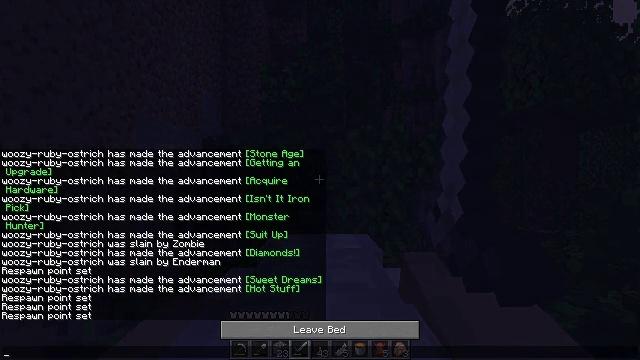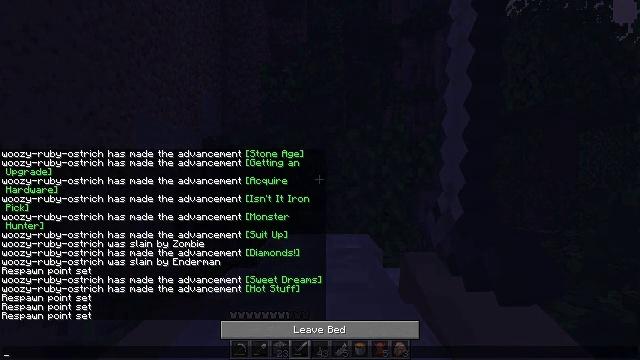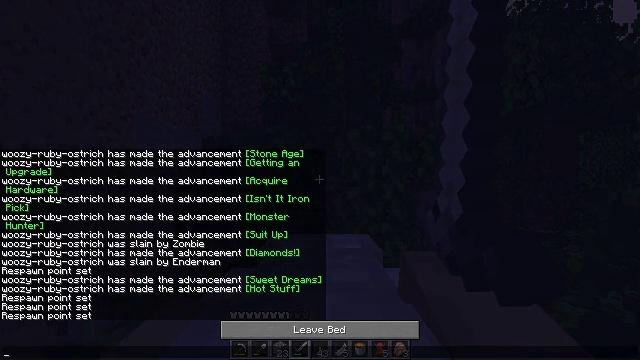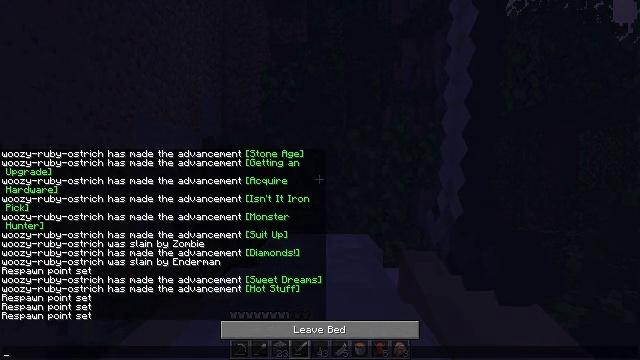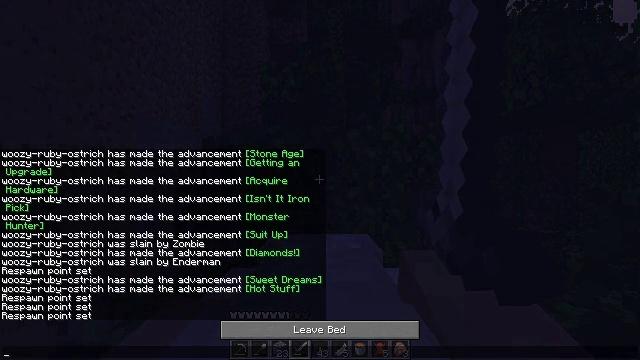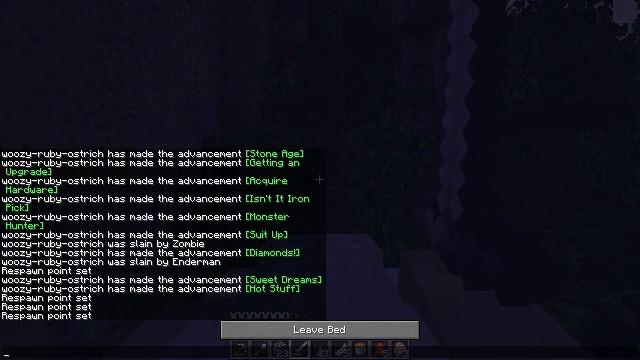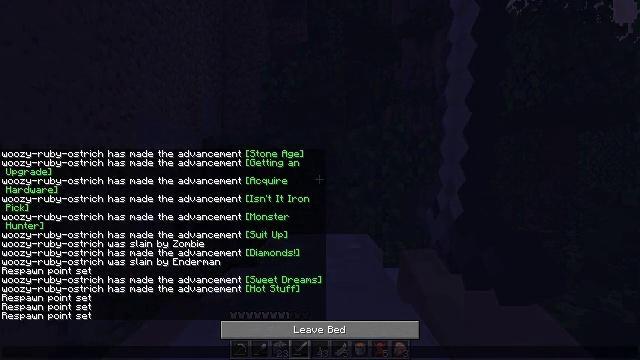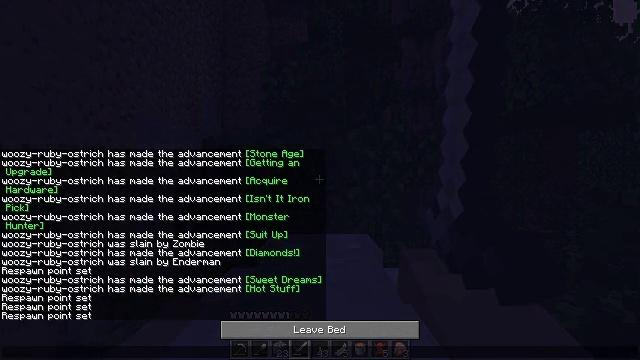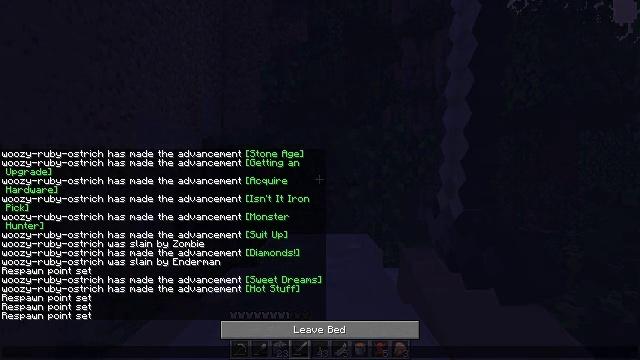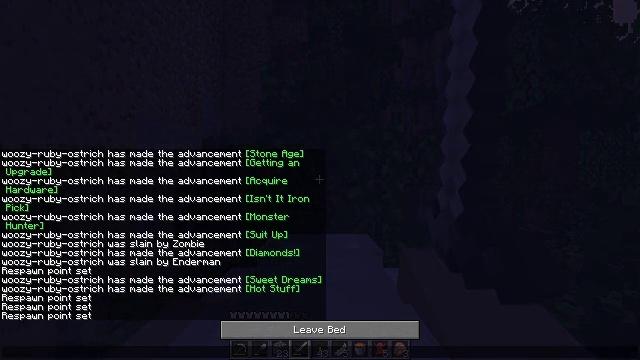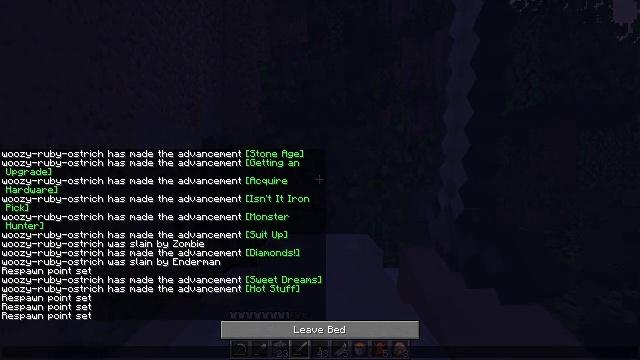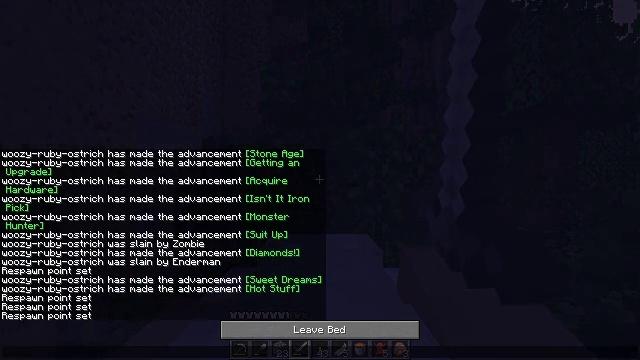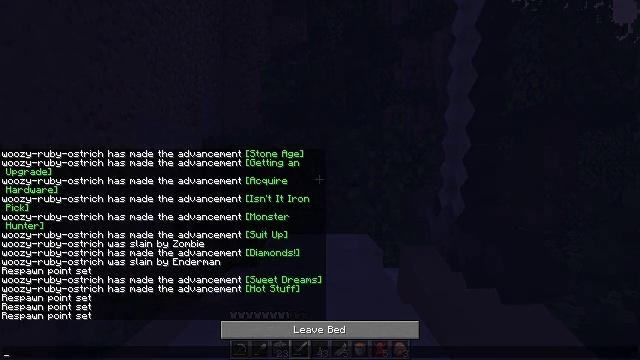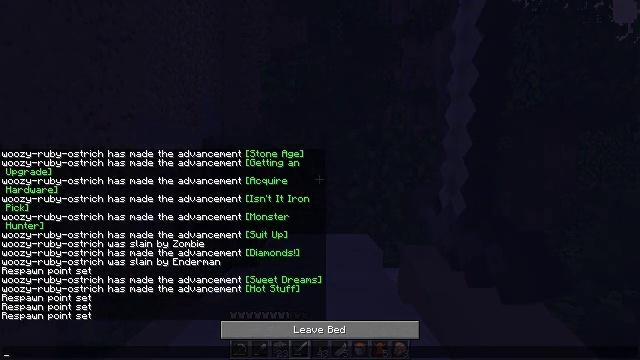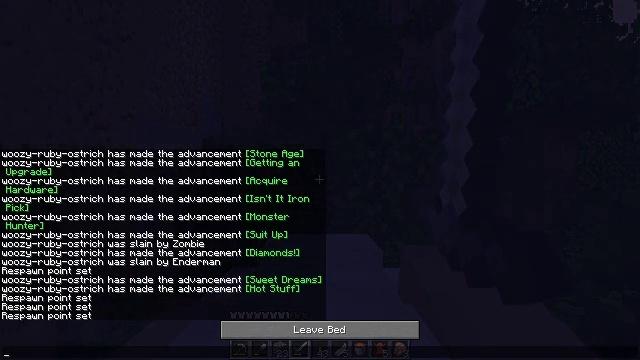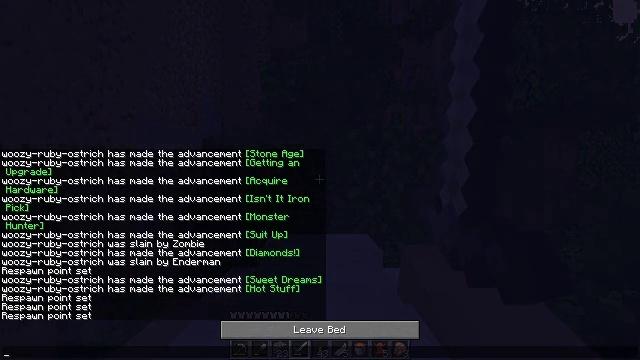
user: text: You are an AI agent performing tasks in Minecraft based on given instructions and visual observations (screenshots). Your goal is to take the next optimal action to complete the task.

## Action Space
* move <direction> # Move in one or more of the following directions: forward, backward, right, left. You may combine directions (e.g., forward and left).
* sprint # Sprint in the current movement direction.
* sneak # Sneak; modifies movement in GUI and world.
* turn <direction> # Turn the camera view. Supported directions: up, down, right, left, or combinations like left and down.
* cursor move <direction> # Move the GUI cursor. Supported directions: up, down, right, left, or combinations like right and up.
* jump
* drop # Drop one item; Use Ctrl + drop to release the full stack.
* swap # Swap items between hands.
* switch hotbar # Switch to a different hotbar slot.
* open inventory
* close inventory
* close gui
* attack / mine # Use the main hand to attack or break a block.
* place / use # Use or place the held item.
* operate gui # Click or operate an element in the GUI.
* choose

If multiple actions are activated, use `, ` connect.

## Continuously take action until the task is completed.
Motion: motion action
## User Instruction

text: Mine the white bed.
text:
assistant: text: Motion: no_op
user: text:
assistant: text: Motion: no_op
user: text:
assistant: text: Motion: no_op
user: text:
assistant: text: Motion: no_op
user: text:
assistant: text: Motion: no_op
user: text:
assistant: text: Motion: no_op
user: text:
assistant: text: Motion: no_op
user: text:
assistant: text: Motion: no_op
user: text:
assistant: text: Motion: no_op
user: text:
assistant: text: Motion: no_op
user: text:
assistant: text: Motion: no_op
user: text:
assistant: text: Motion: no_op
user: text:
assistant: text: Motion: no_op
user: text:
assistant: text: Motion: no_op
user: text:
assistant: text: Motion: no_op
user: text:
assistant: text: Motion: no_op
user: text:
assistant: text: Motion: no_op
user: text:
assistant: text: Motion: no_op
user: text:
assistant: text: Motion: no_op
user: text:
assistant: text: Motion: no_op
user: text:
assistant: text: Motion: no_op
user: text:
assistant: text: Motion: no_op
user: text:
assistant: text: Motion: no_op
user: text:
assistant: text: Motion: no_op
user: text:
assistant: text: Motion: no_op
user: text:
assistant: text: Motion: no_op
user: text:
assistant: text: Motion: no_op
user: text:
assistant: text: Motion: no_op
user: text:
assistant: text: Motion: no_op
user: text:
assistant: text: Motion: close gui